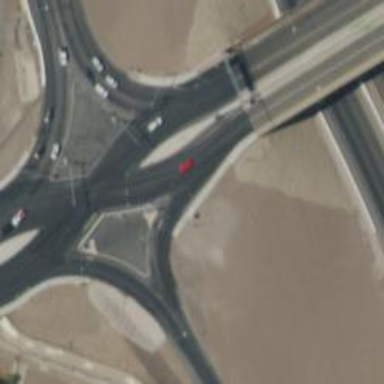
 featuring diverging diamond interchange (DDI)."